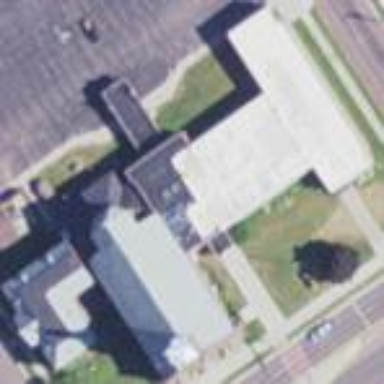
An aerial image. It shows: Building serving as place of worship.